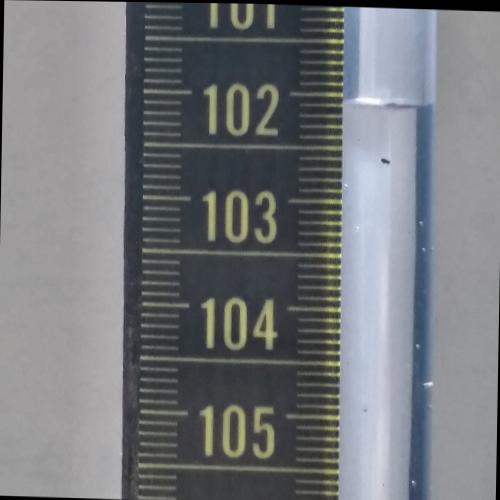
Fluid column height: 102.1 cm